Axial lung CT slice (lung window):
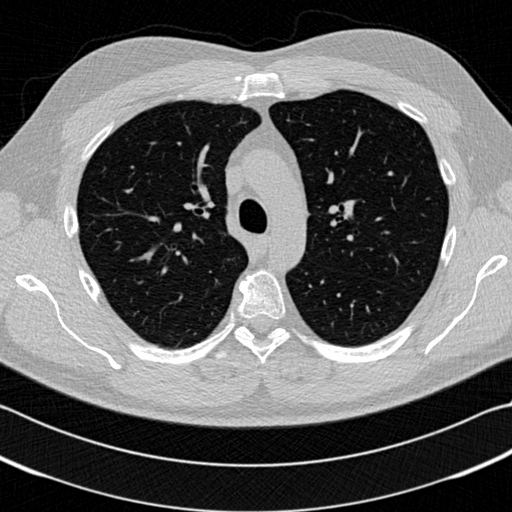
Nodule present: no